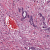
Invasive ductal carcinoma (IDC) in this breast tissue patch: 1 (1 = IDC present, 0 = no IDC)